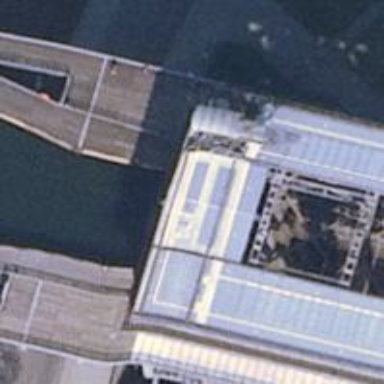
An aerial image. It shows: Lock gate on waterway.